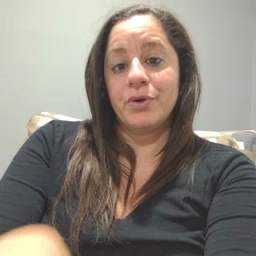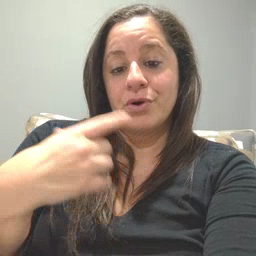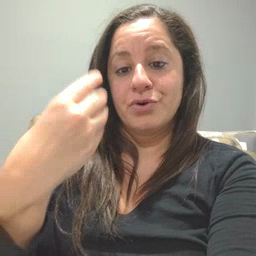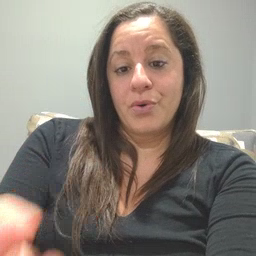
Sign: go